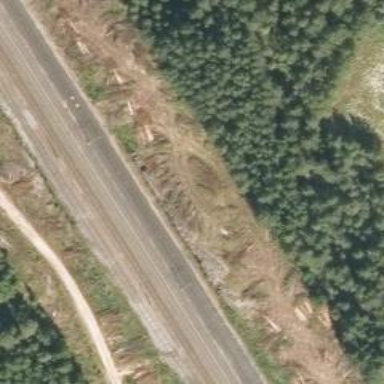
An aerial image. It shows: Railway track with electrified contact lines. This is siding track.